Question: I run into a problem with Geoserver.
I'm drawing multiple icons which each represent a place all over my map using <URL>.
But geoserver didn't draw them correctly as they are. I attach an image as the result of geoserver drawing:

As you can see, the 2 car icon, both got cut off around 1 pixel comapre to its original size (1 got cut off from top down while another from bottom up). It make same icon look differentfrom place to place. And i think because of this cutting, after lose some pixel, they resize the image back to its original size, which make the $ on top left look blurry compare to the one next to it.
Also as in <URL> mention, i didn't use any Size attribute so they won't get resize or anything. So i'm not sure why the image got cut off like that.
Any1 can help me about this case ? Thank you in advance.
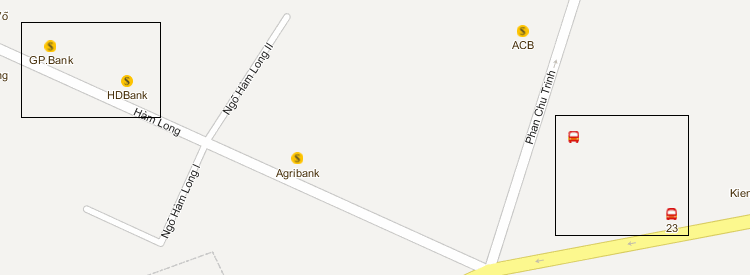
Answer: I suggest you open a report at <URL> attaching one of the images and your style document.